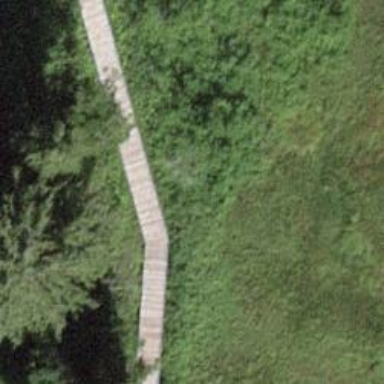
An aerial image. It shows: Boardwalk path crossing over the road.